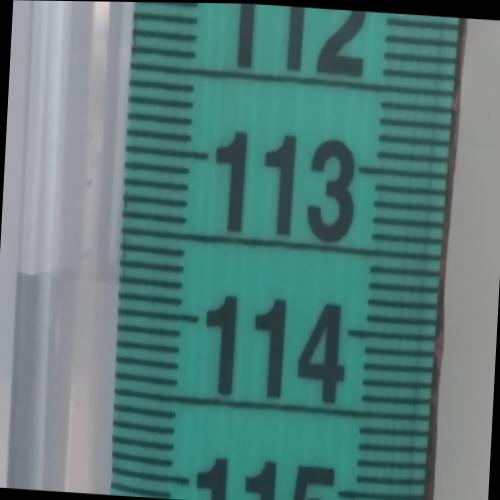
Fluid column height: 113.8 cm